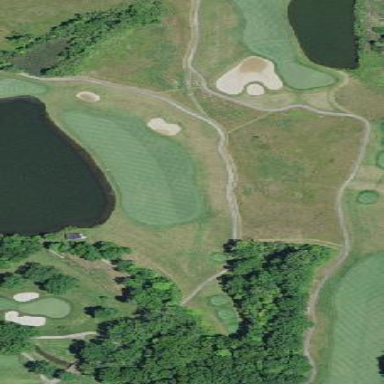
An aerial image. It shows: Golf fairway surrounded by grass.